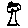
Label: tree